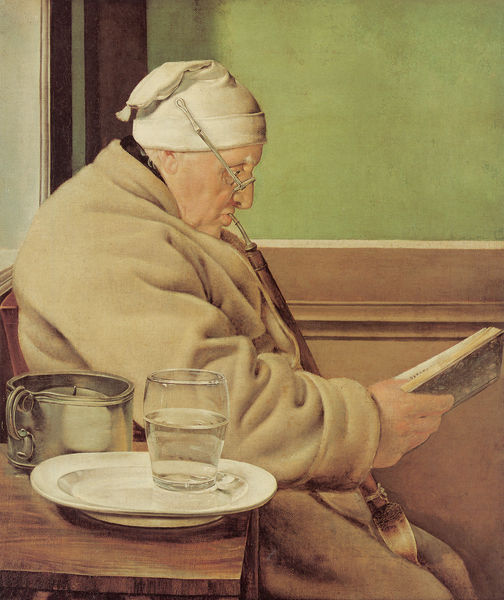
Titel: Der Richter Jacob Wilder
Künstler: August Krafft
Standort: Hamburg
Institution: Kunsthalle
Schlagwörter: gemälde, hand, kopf, mann, wasser, weiß, grün, ocker, sitzen, braun, fenster, glas, grau, hintergrund, holz, licht, nase, ohr, pastell, profil, raum, stuhl, tisch, beige, haube, rock, alt, kappe, mütze, wand, falten, gesicht, kleidung, kragen, sehen, silber, teller, bildnis, hände, niederlande, portrait, porträt, spiegelung, mantel, sitzend, müller, stock, krug, topf, klar, ruhe, alter mann, chair, hat, white, window, karikatur, green, hair, nose, old, painting, robe, room, sitting, table, wall, woman, yellow, pfeife, rauchen, realistisch, glanz, lesen, kerze, blanket, morgenmantel, reflection, brown, pot, platte, fein, spitzweg, gefäß, alter, buch, wasserglas, geschirr, karrikatur, brille, vermeer, bademantel, biedermeier, profile, wood, smoke, silver, man, leder, ear, water, sun, lesender, eyes, male, zipfelmütze, waagerecht, niederländer, leser, light, lesend, porzelan, gefäße, opa, shadow, brow, cap, coat, elderly, mouth, realism, glasses, old man, glass, jacket, vertäfelung, eau, frames, profilansicht, reading, henckel, lektüre, verre, instrument, music, tabak, wasserpfeife, horizontale, read, grauhaarig, brillenbügel, finger, book, candle, cup, mug, old men, lips, shading, sleep, dutch, schlafmütze, cheek, wrapped, playing, magic, smoking, dish, abendmantel, plate, bible, plain, jug, pitcher, drink, realistic, border, nachtmütze, spectacles, bowl, hate, lecteur, class, esicht, age, hypperreal, kordeö, lichtquellle, liseur, pallette, progfil, kettle, fat, morning, pipe, overcoat, lesender mann, windowsill, piper, msn, green background, hookah, gook, nightcap, pewter, handle, lens, huh, reed, dressing gown, cao, hunched over, bending over, shisha, argileh, hubbly bubbly, bong, heater, sleeping cap, green wall, grandpa, bathrobe, rims, spitzweg lesen buchglas wasser